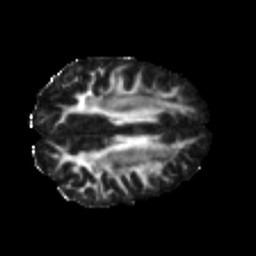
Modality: FA
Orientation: axial
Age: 21
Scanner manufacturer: philips
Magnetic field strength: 3 T
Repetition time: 8.6 s
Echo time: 0.127 s